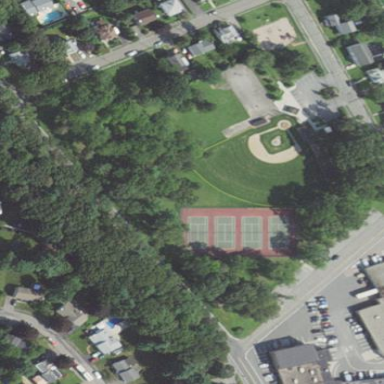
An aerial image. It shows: Park.